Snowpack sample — Buffalo Mountain, Silverthorne, Colorado, USA (2/22/26, 2:02 PM MST)
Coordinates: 39.622, -106.113
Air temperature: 33 °F
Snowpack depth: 63 cm
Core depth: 50 cm
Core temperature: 26.6 °F
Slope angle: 11°, slope face: 116°
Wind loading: low
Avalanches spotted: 0
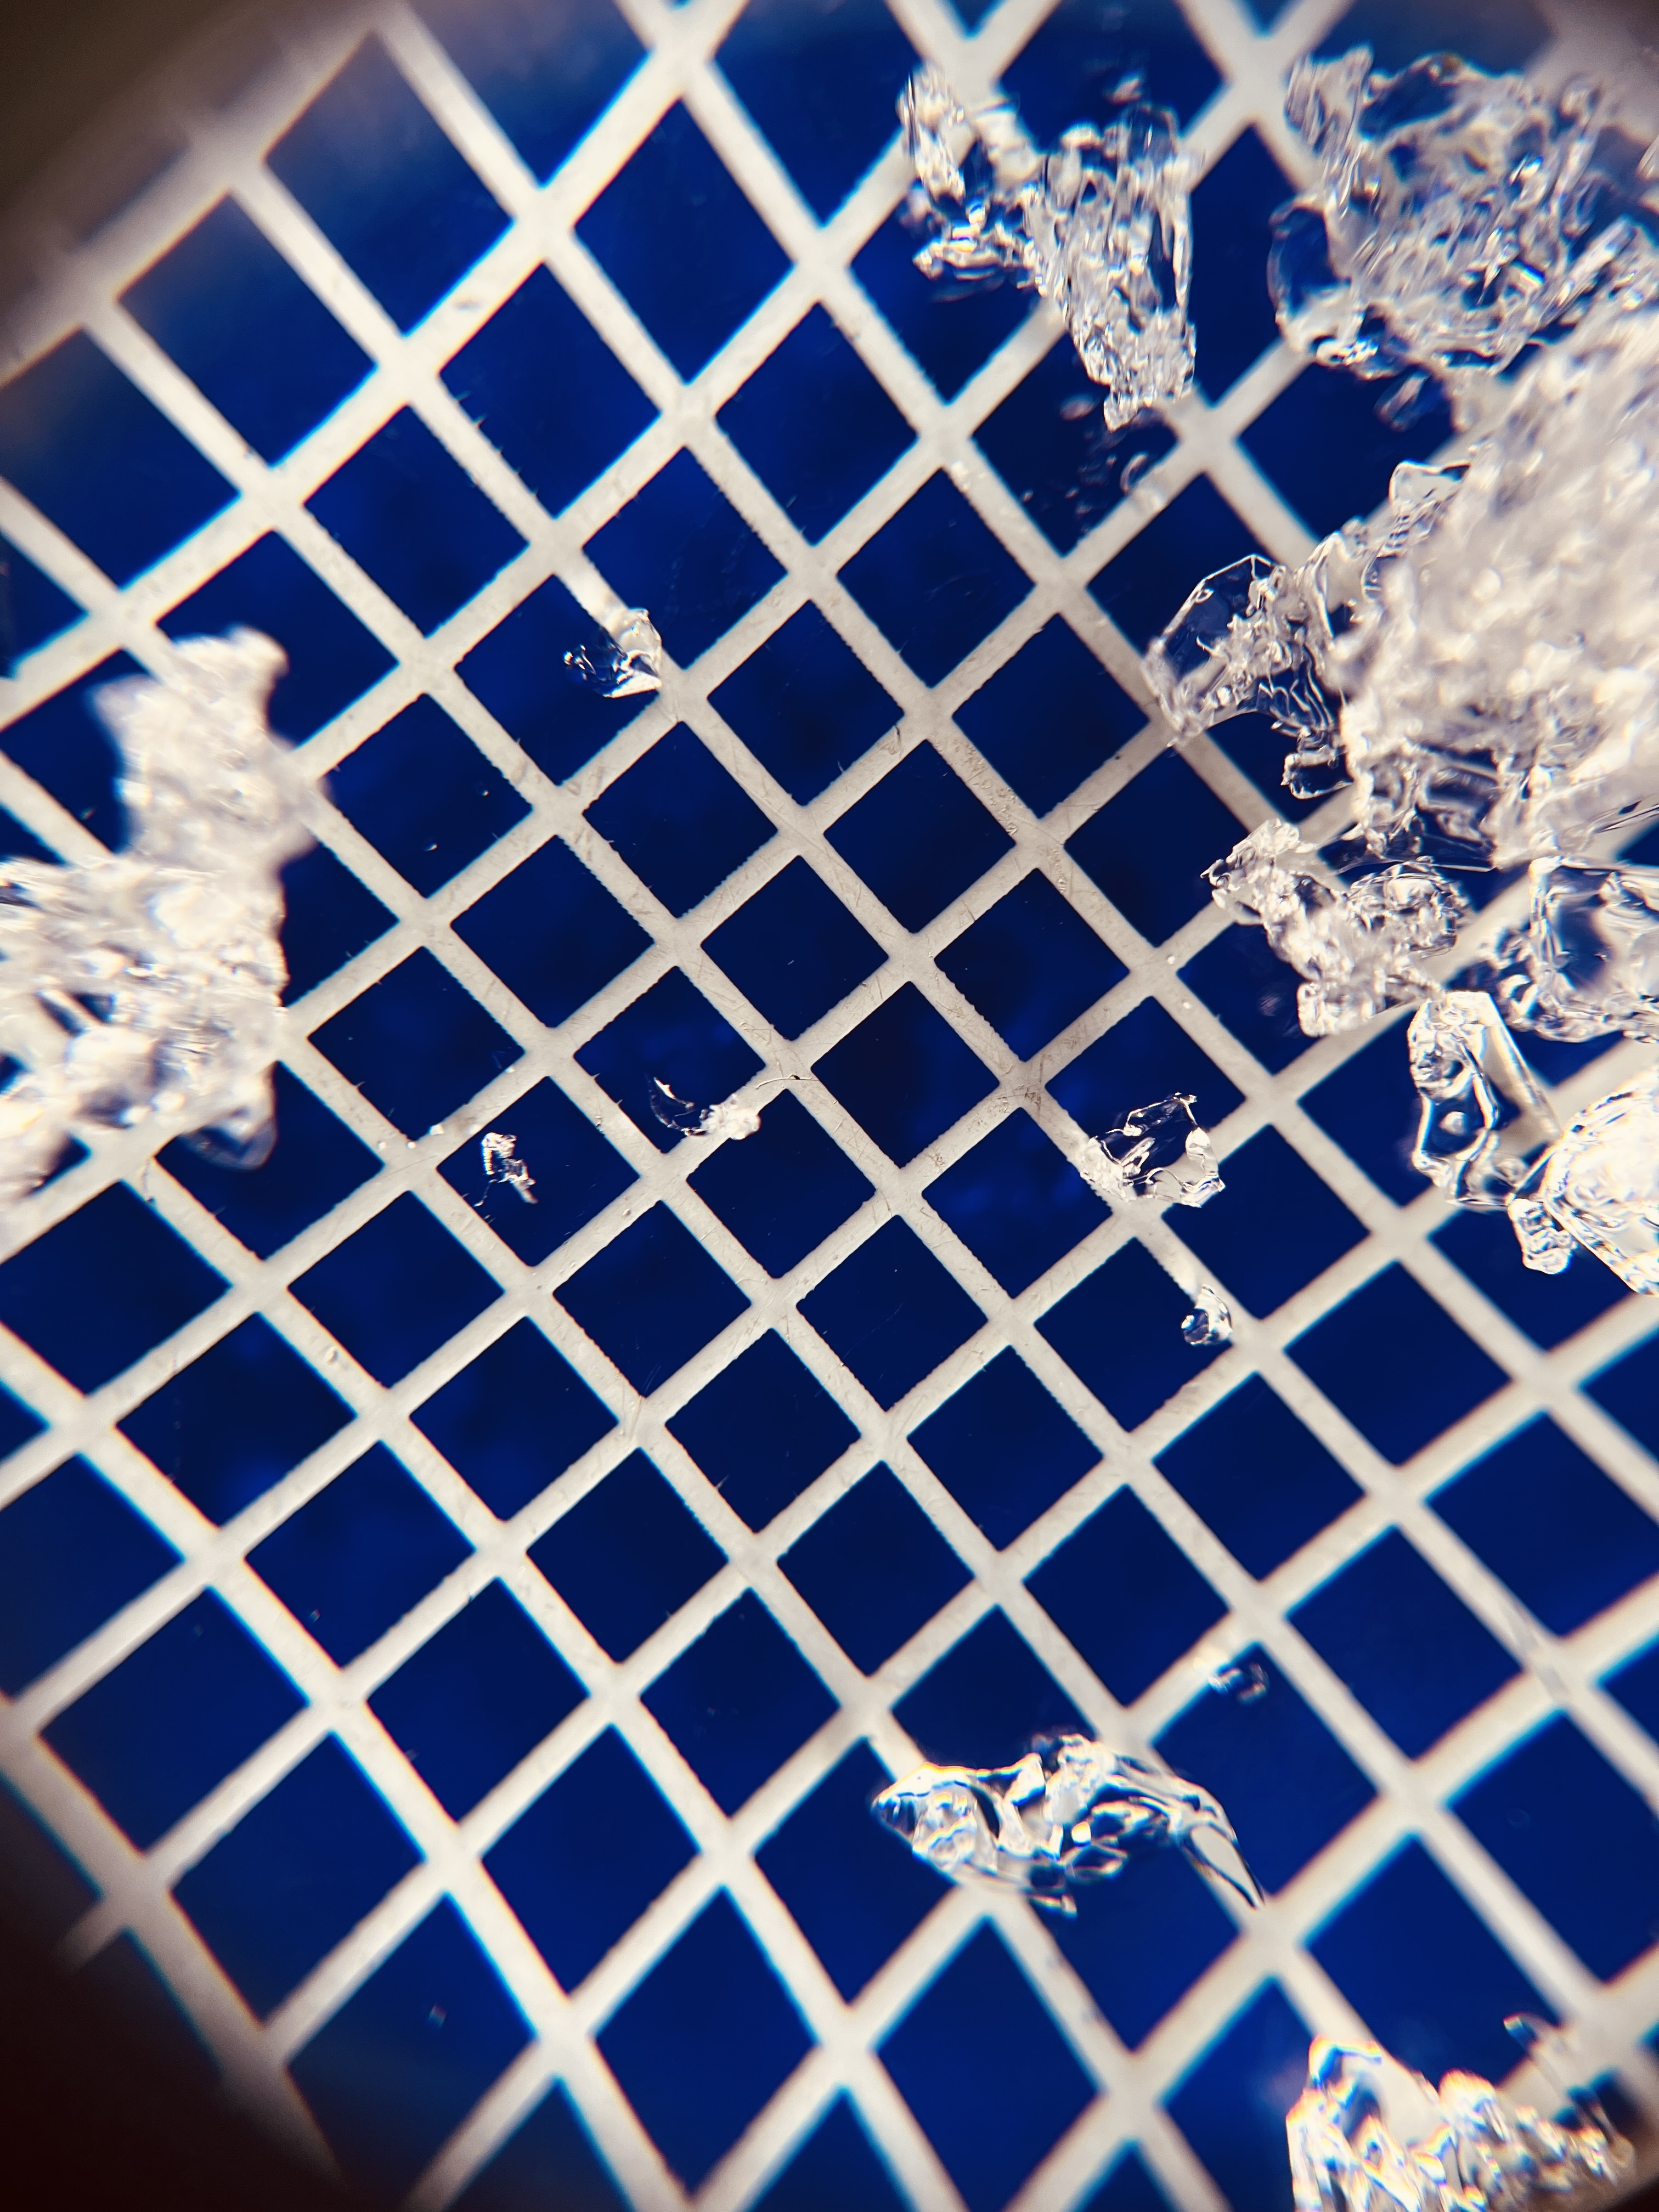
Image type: magnified_profile
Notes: In a firebreak similar to site 1, minimal wind loading with no spotted avalanches (not many faces in view though)